Interaction volume radius: 10 \u00c5
Interaction volume height: 15 \u00c5
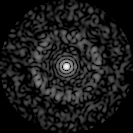
Disorder parameter: 0.857